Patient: sex F, age 68
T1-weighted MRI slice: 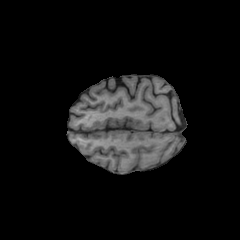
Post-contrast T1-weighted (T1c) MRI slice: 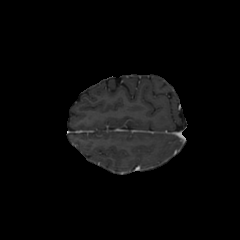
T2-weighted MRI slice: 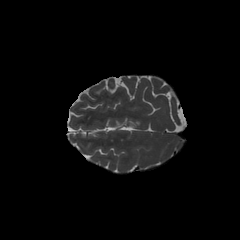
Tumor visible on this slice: no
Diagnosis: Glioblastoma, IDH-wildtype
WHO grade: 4